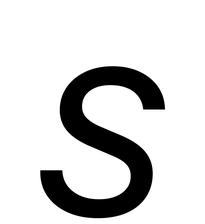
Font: InstrumentSans-Italic_Italic